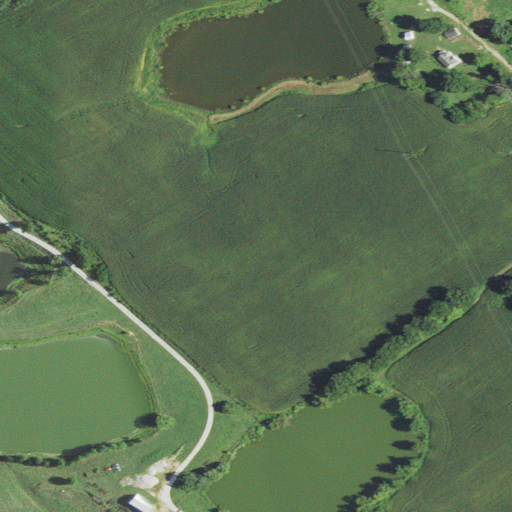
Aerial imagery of mountain in Missouri named Lick Hill containing cultivated crops, pasture, open water, open development, low intensity development, mixed forest, and deciduous forest